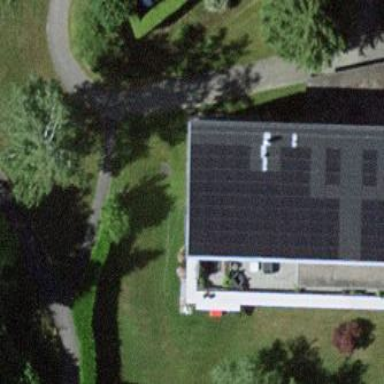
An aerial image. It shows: Solar power generator.